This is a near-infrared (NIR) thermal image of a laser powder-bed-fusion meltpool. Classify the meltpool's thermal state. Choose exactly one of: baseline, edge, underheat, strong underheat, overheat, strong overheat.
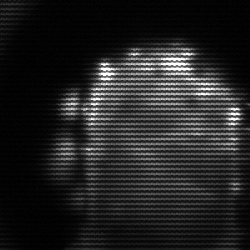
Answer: baseline